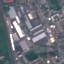
Label: Industrial